Question: In <URL> that I was attempting to follow, validation messages show up to the right and are red. Mine appear dull and to the left, as in the picture below.

I have read and reread the guide I linked to, but I can't see any major difference between his code and mine. Why do my 'Label' and 'TextBox' show up in the order I created them, while my validation messages show up in between?
Here is (what I believe to be) the relevant part of my model
'''
[Required(ErrorMessage = "Required")]
[Display(Name="IP Address")]
public string address { get; set; }
[Required(ErrorMessage = "Required")]
[Display(Name = "TCP Port")]
public int port { get; set; }
'''
and the corresponding part of my View.
'''
<p>
@Html.LabelFor(c => c.address):
@Html.TextBoxFor(c => c.address)
@Html.ValidationMessageFor(c => c.address)
</p>
<p>
@Html.LabelFor(c => c.port):
@Html.TextBoxFor(c => c.port)
@Html.ValidationMessageFor(c => c.port)
</p>
'''
I realize that typical validation on items like these would be more robust. For now, my only concern is that they did not leave the field blank.
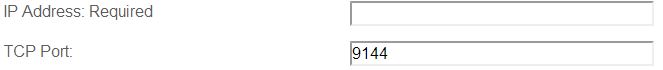
Answer: The 'Input' boxes were somehow given the property 'float: right'. The validation messages, by default, float left. By removing the float property of the Inputs, the validation messages are now showing up to the right of the Inputs.
Furthermore, by pressing F12 in the browser while the project is running, one can view the styles being applied to elements. Additionally, one can just right-click the element and "inspect element". I at least confirmed that alternative in Chrome and IE10.
Hopefully that trick will help someone else avoid looking at MVC for problems caused by a ninja CSS.